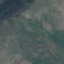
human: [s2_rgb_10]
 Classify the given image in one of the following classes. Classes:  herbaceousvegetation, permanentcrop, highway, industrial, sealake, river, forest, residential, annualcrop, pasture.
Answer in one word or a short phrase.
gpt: HerbaceousVegetation